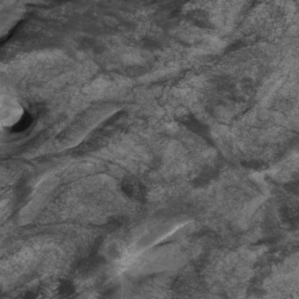
Label: non_frost